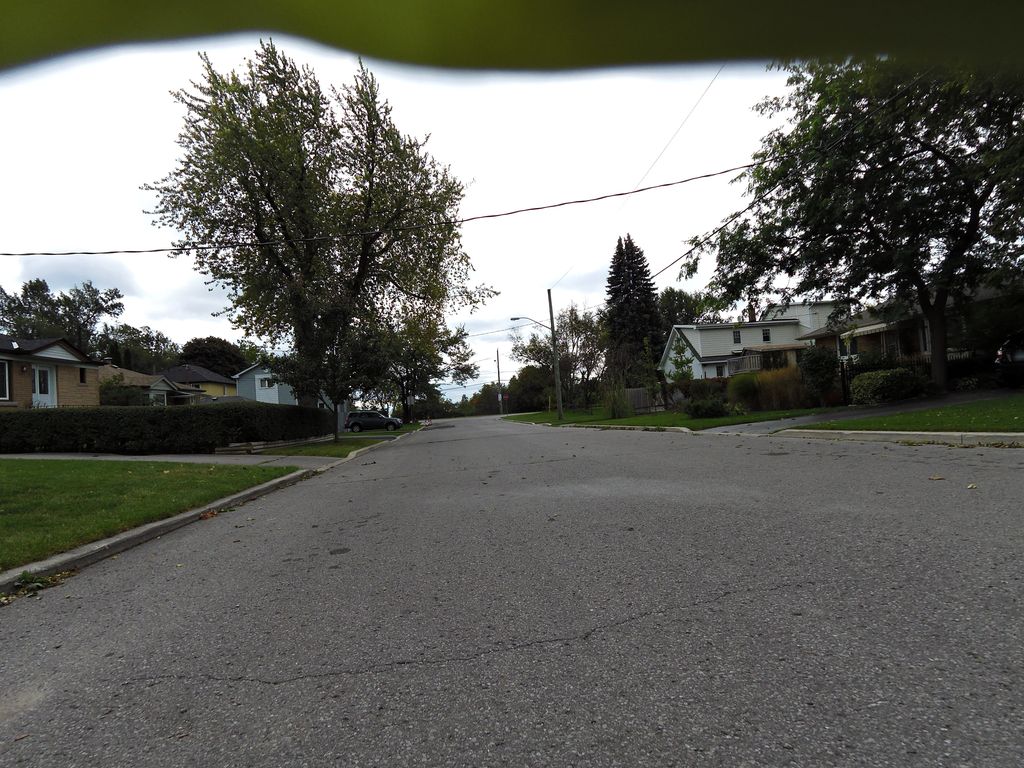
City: toronto